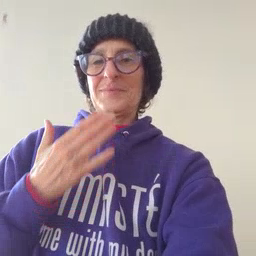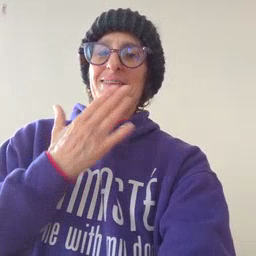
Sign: thankyou